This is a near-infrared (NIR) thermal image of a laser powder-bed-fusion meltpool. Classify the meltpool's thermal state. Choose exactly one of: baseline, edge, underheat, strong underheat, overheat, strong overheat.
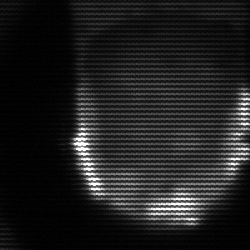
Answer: baseline